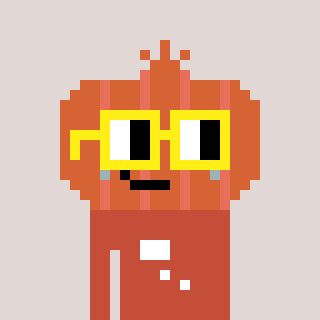
a pixel art character with square yellow glasses, a onion-shaped head and a rust-colored body on a warm background